Field crop: maize
Growth stage: 2
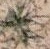
Species: salsola